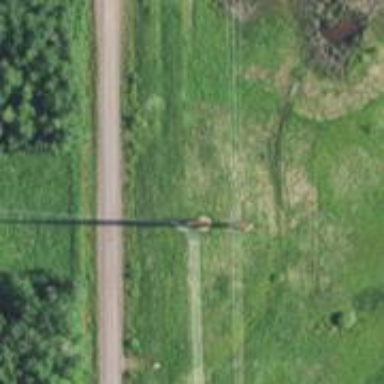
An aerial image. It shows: Power tower.